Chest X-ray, AP view. Patient: 48 years old, sex M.
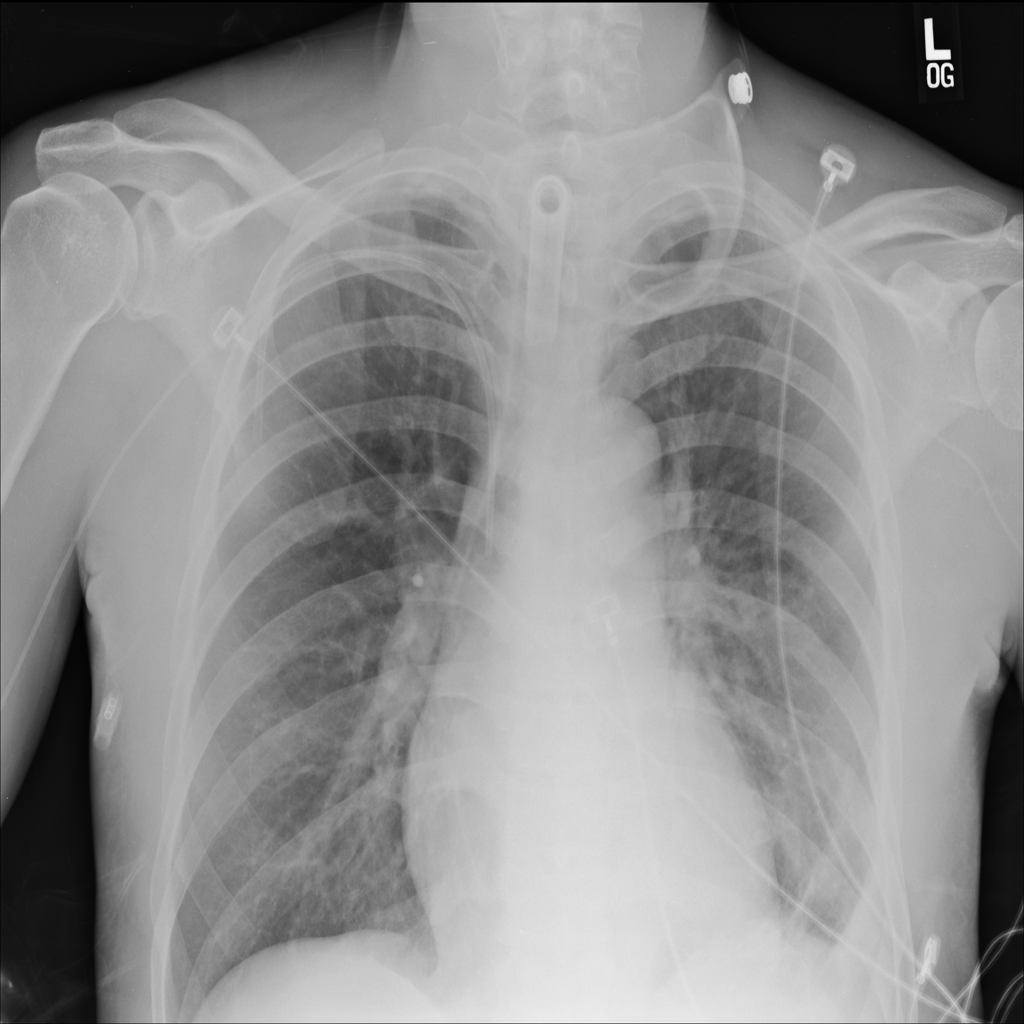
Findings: No Finding